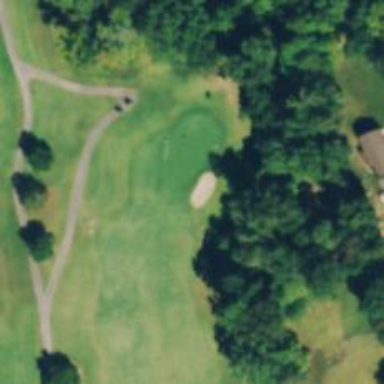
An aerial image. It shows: View of golf hole.